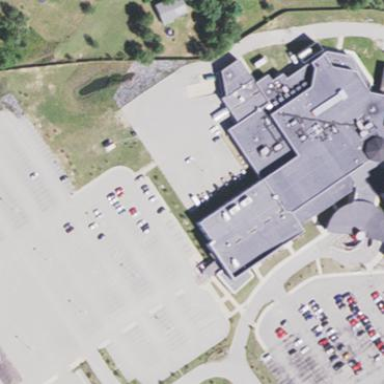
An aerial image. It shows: Casino building.